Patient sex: F
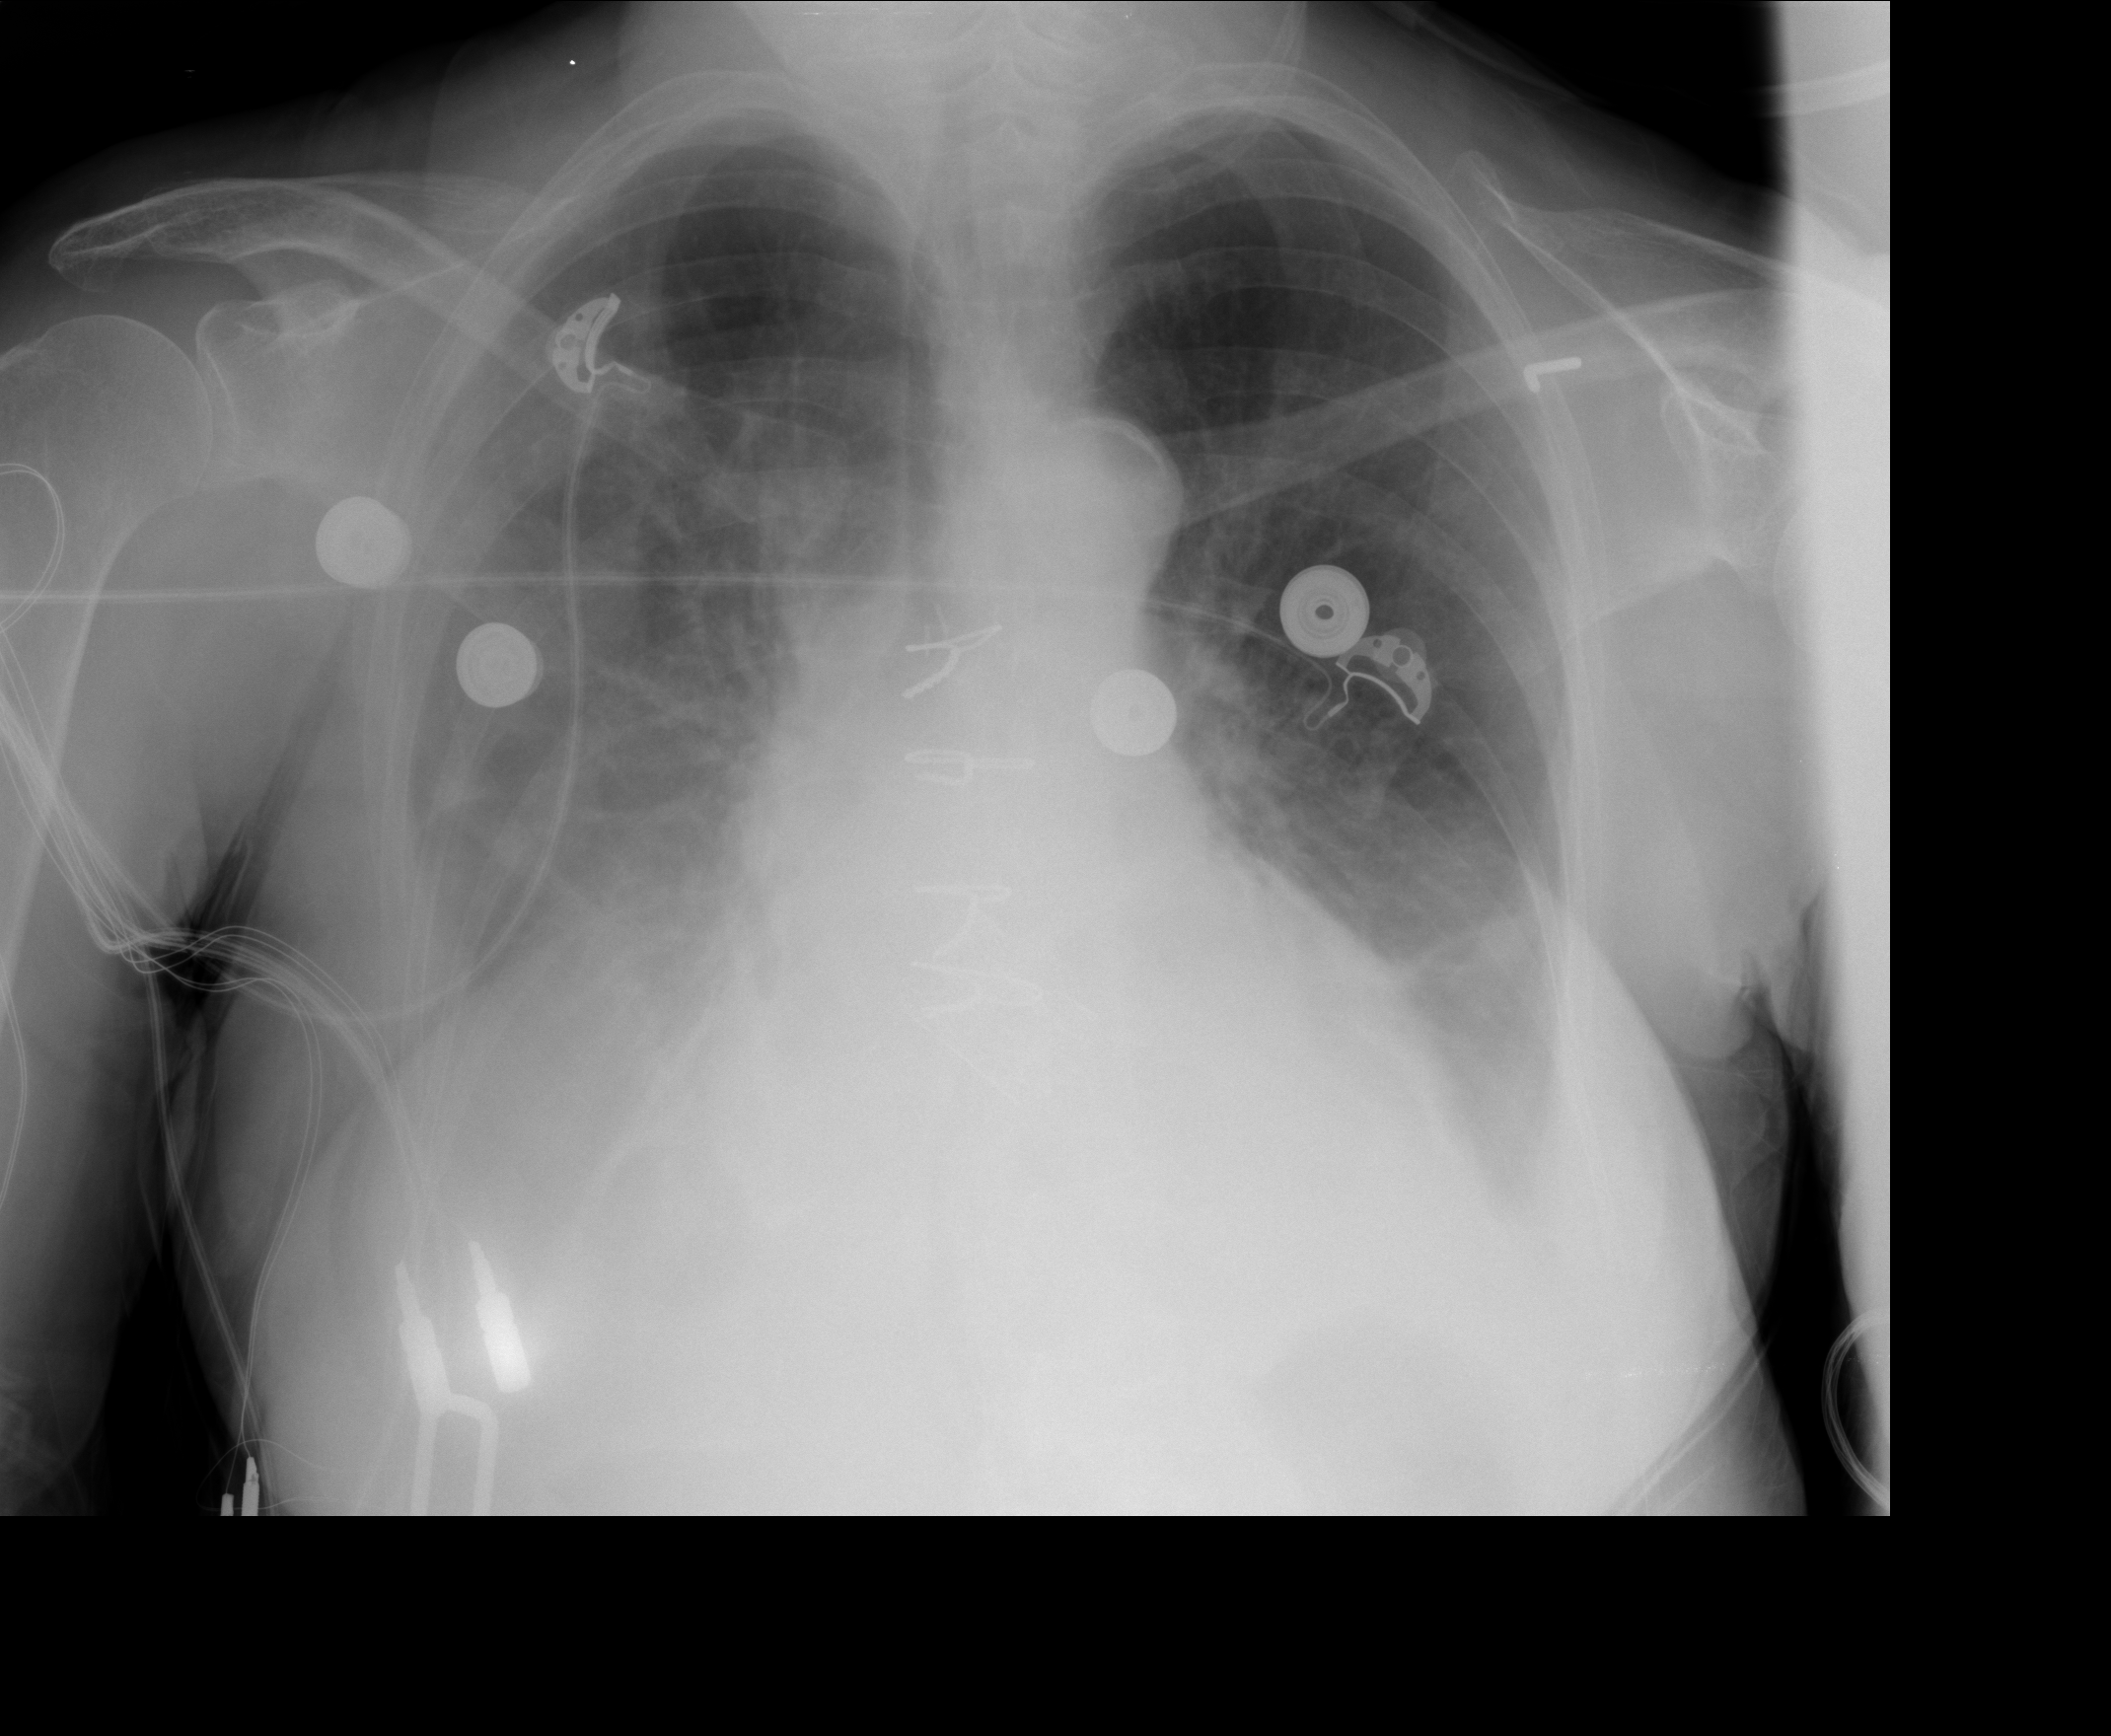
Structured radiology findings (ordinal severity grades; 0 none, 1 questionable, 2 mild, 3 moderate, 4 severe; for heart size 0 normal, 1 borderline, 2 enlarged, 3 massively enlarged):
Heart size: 1
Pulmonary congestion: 2
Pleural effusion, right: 2
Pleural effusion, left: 2
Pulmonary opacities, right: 1
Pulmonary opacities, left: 0
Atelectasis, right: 2
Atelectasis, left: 2